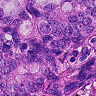
Metastatic tissue present: yes